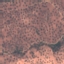
Land use / land cover class: HerbaceousVegetation